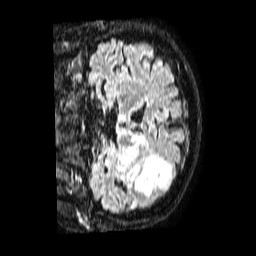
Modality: FLAIR
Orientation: coronal
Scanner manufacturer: philips
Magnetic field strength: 1.5 T
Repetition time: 4.8 s
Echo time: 0.3 s